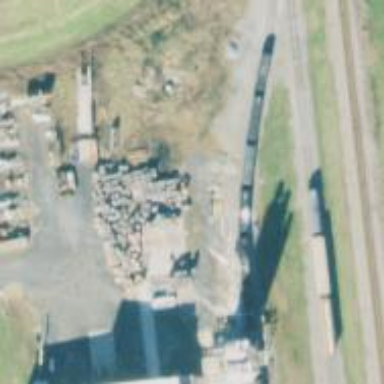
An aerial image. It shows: Railway spur service.